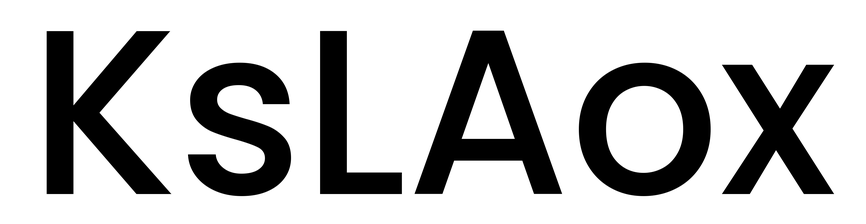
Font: Poppins-Medium